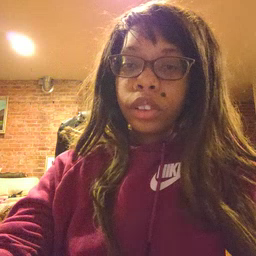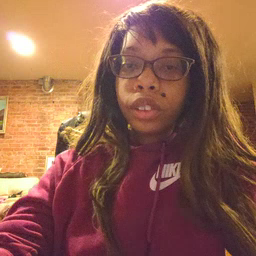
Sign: for